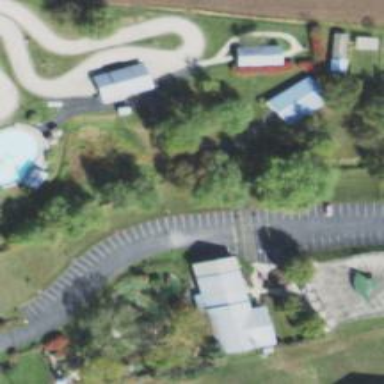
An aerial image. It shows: Theme park.